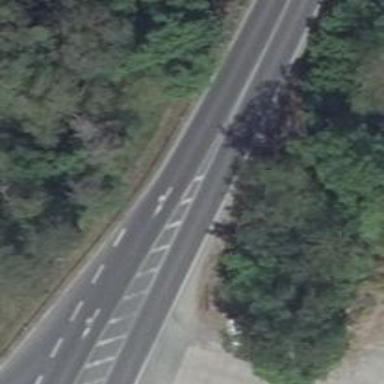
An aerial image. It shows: Primary road with asphalt surface.